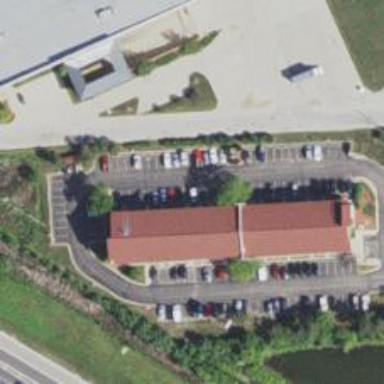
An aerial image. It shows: Parking space is available.